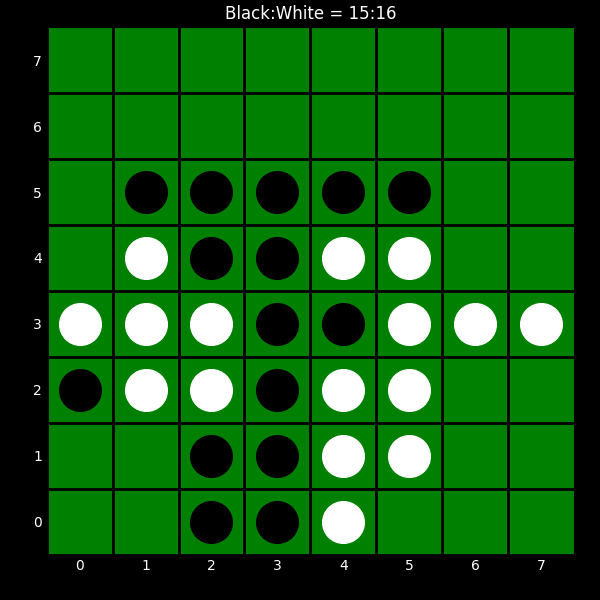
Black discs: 15
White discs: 16